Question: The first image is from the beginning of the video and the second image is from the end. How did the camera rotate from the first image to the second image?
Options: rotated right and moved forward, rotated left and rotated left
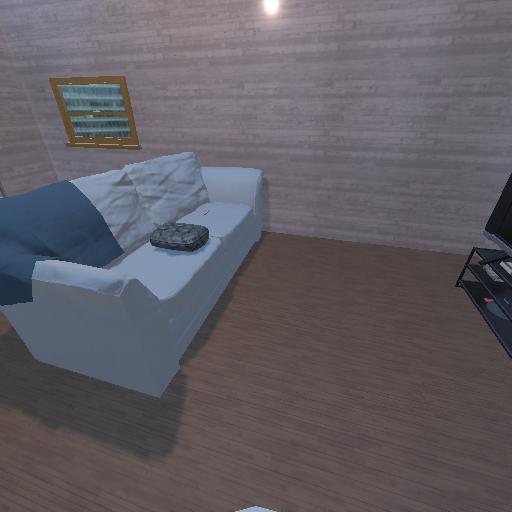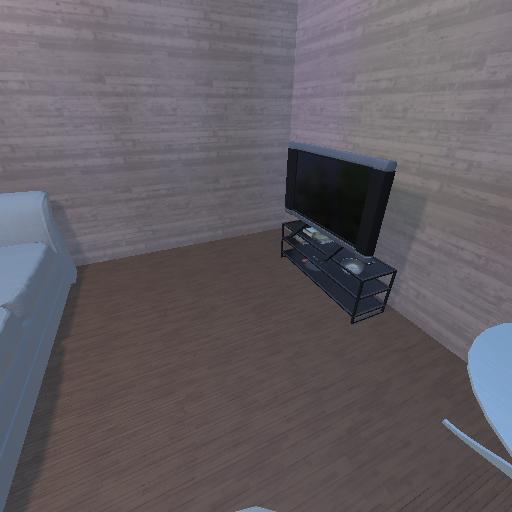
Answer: rotated right and moved forward